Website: crate-barrel
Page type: billing-address
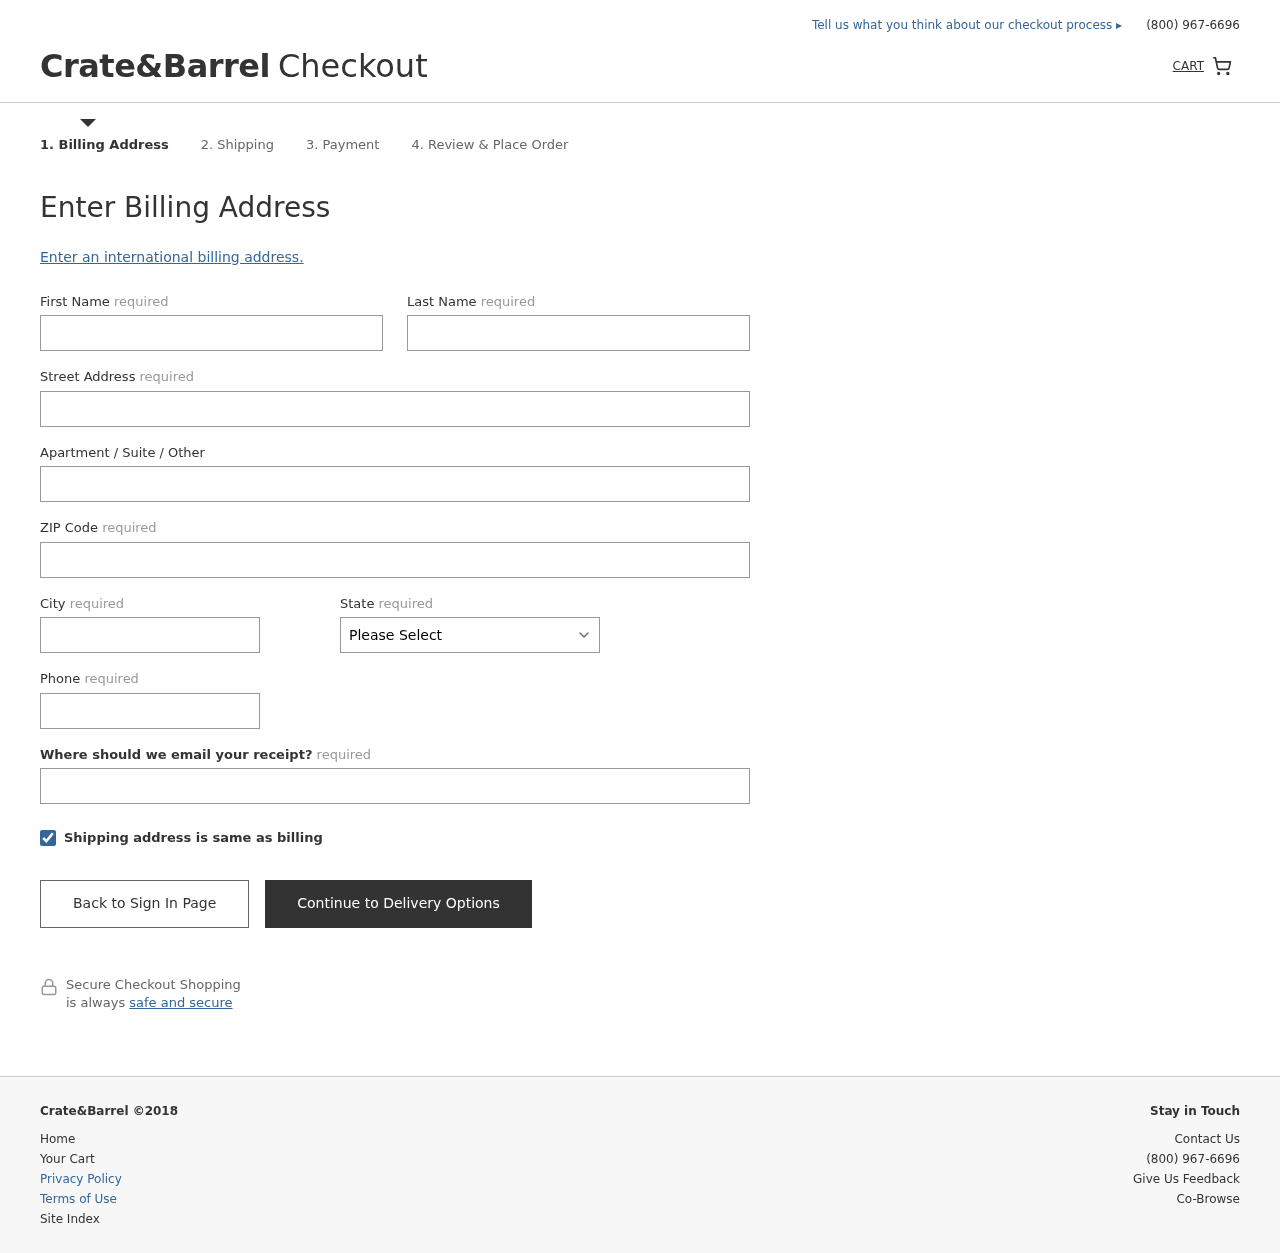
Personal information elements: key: PII_STATE
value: PW
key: PII_FIRSTNAME
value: Stacy
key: PII_LASTNAME
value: Lopez
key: PII_STREET
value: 30400 Williams Views Suite 376
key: PII_POSTCODE
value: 89164
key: PII_CITY
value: South Donna
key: PII_PHONE
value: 9776039831
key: PII_EMAIL
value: stacylopez@hotmail.com